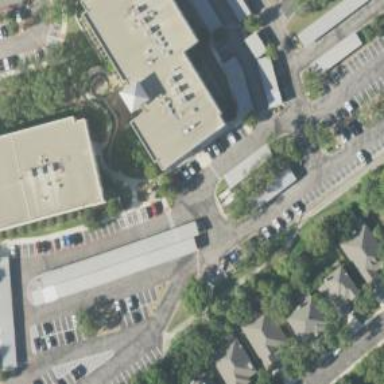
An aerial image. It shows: Office building.